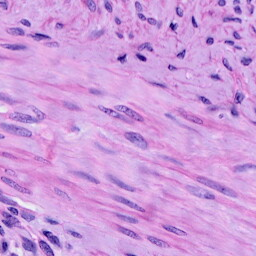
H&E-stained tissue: Cervix